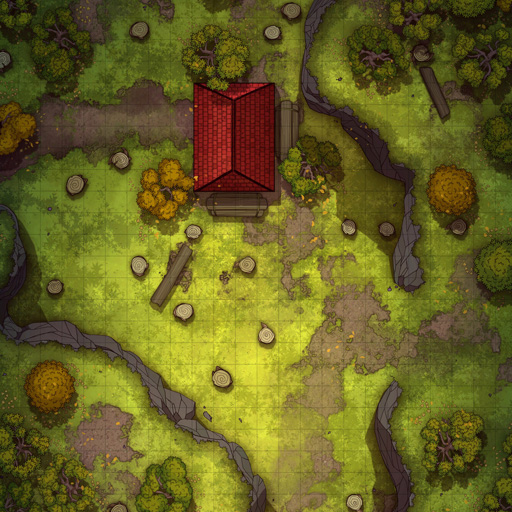
A D&D Grid Map forest cliffs house (Logged Forest Map)